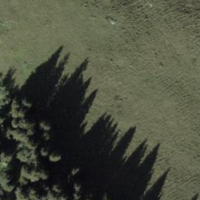
EUNIS habitat code: 23
Species observed at this site:
Dactylorhiza maculata